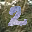
Label: 2